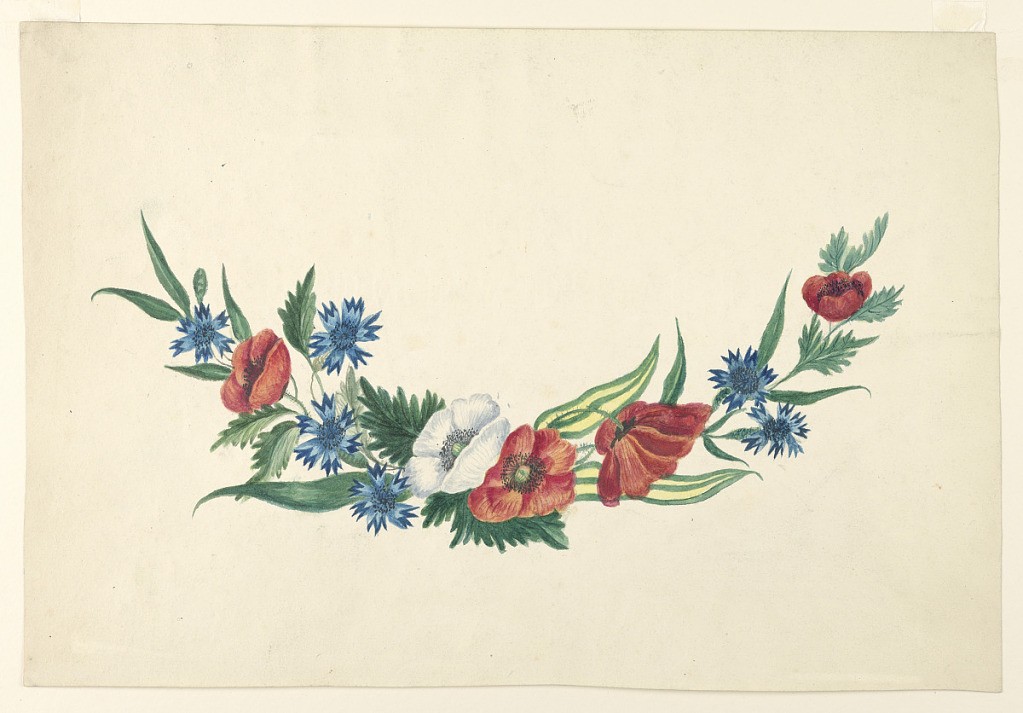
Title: Segment of a Floral Wreath
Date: ca. 1802
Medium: Brush and watercolor on paper
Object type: Drawing
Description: Segment of a wreath of poppies and blue cornflowers.